Question:
<URL>
Should I still use include guards when all of these compilers support '#pragma once'?
A lot of responses on stack overflow say to use both for compatibility, but I'm not sure if that still rings true.
What compilers today don't support '#pragma once'?
I am not sure if using both was just a recommendation before it became widley adopted, or if there are still very good reasons to use both methods.
Any examples of when only using '#pragma once' will cause problems?
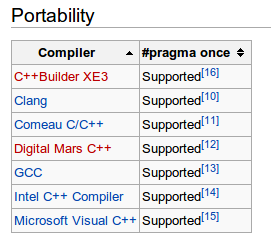
Answer: It depends on how much portable your program is expected to be.
As long as you are writing a program which is supposed to work with compilers which you know definitely support '#prama once', just using '#pragma once' should suffice. But doing so you restrict your program to set of compilers which support the implementation defined feature.
If you need your program to work on then you should use '#pragma once' and include guards both.
In case a compiler does not support '#pragma once' it will simply ignore it, in such a case the header guards will serve you the purpose, so nothing wrong in using them both when you are not aware of features supported by your target compilers.
So if you want your program to be 100% portable on different compilers the ideal way is still to use only the include guards. As @CharlesBailey rightly points out since the behavior for '#pragma once' is implementation defined, the behavior on an unknown compiler might have a detrimental effect on your program.
---
> A preprocessing directive of the form'# pragma pp-tokensopt new-line'causes the implementation to behave in an implementation-defined manner.